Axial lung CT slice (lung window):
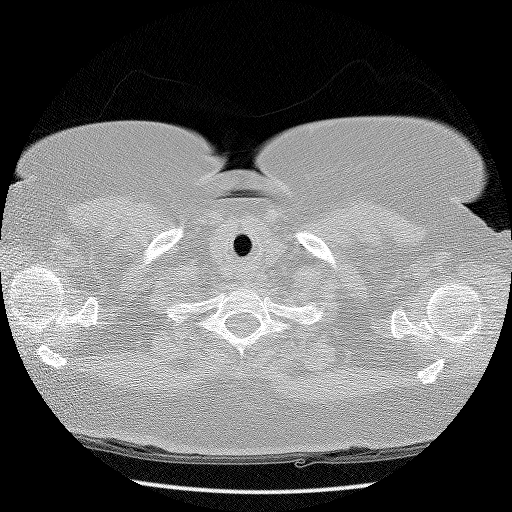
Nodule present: no